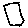
Label: square